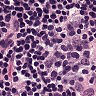
Metastatic tissue present: yes